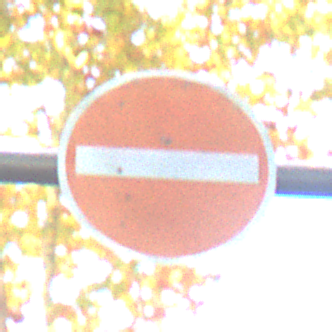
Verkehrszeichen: VerbotDerEinfahrt
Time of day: Midday
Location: Outdoor (Urban)
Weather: Clear
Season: NotSpecified
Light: Natural